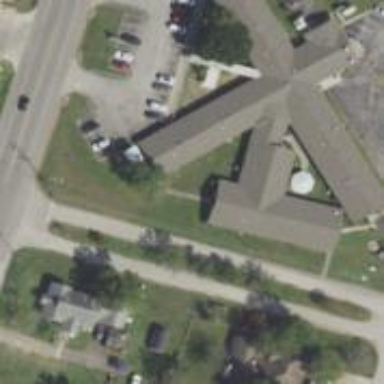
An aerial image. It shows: Nursing home building.